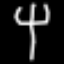
Label: fork